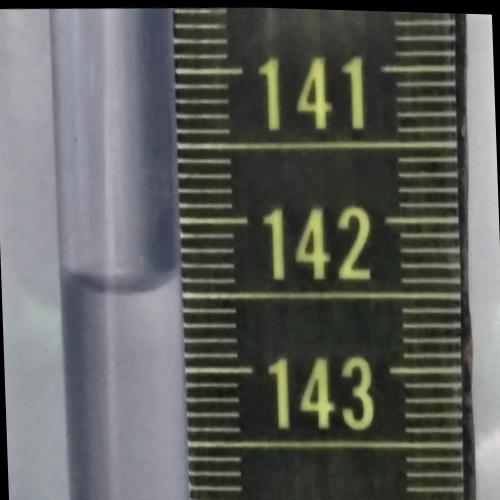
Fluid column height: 142.4 cm